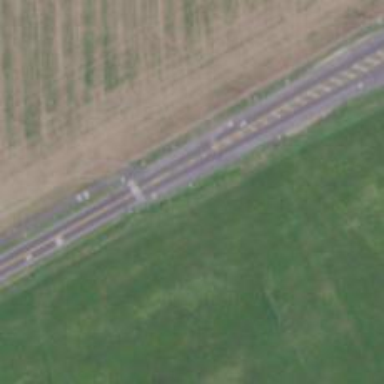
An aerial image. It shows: Marked crossing for cyclists on cycleway.